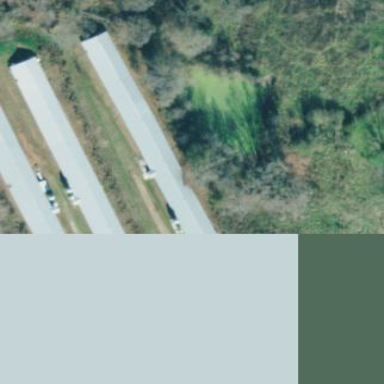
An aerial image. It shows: Poultry house.